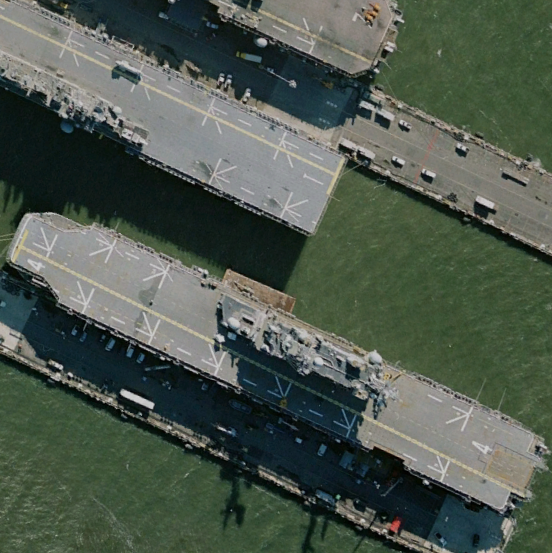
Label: assault